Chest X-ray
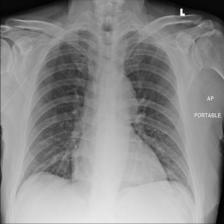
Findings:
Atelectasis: negative
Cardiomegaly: negative
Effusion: negative
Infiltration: negative
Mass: negative
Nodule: negative
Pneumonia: negative
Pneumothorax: negative
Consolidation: negative
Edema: negative
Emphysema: negative
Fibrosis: negative
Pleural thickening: negative
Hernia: negative